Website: apple-inc
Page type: customer-info-address
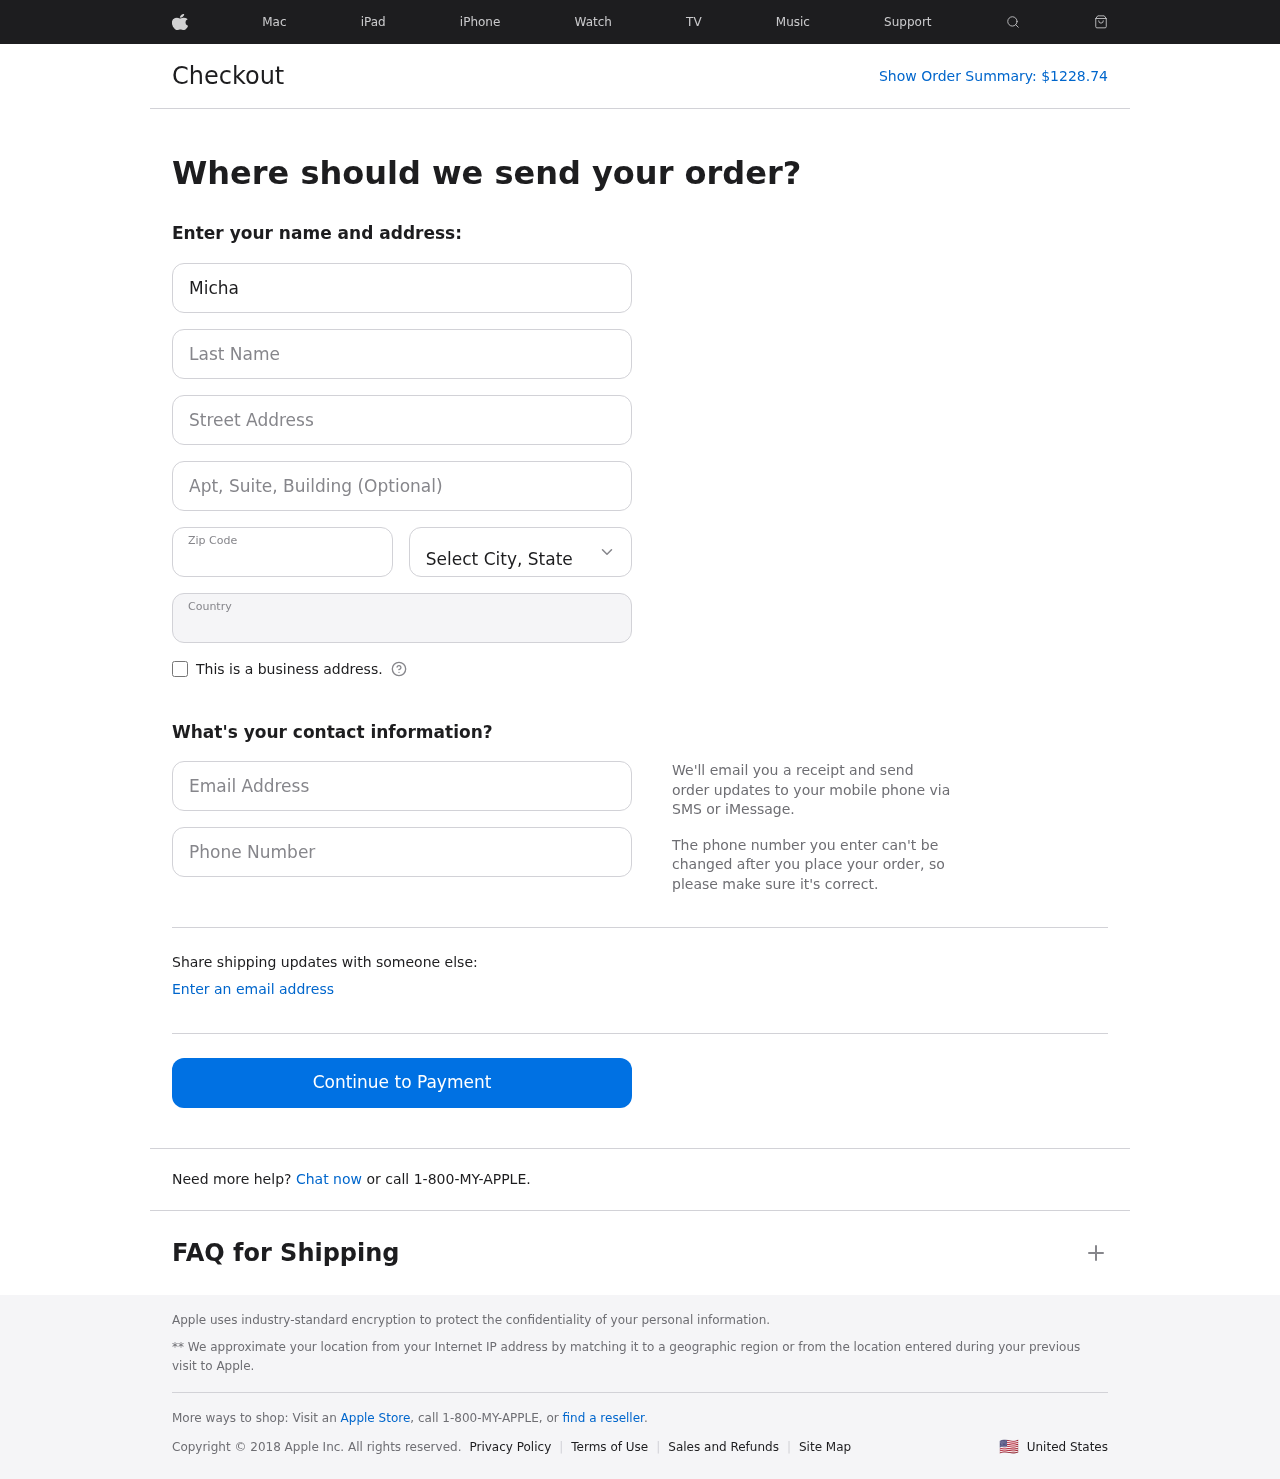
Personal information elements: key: PII_CITY_STATE
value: Pamelaport, AK
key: PII_COUNTRY
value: United States
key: PII_EMAIL
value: mguzman@hotmail.com
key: PII_FIRSTNAME
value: Michael
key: PII_LASTNAME
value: Guzman
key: PII_PHONE
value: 9974423378
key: PII_POSTCODE
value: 61247
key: PII_STREET
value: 090 Meyer Wall
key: PII_STREET2
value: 7763 Sarah Inlet
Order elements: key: ORDER_TOTAL
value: $1228.74